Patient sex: F
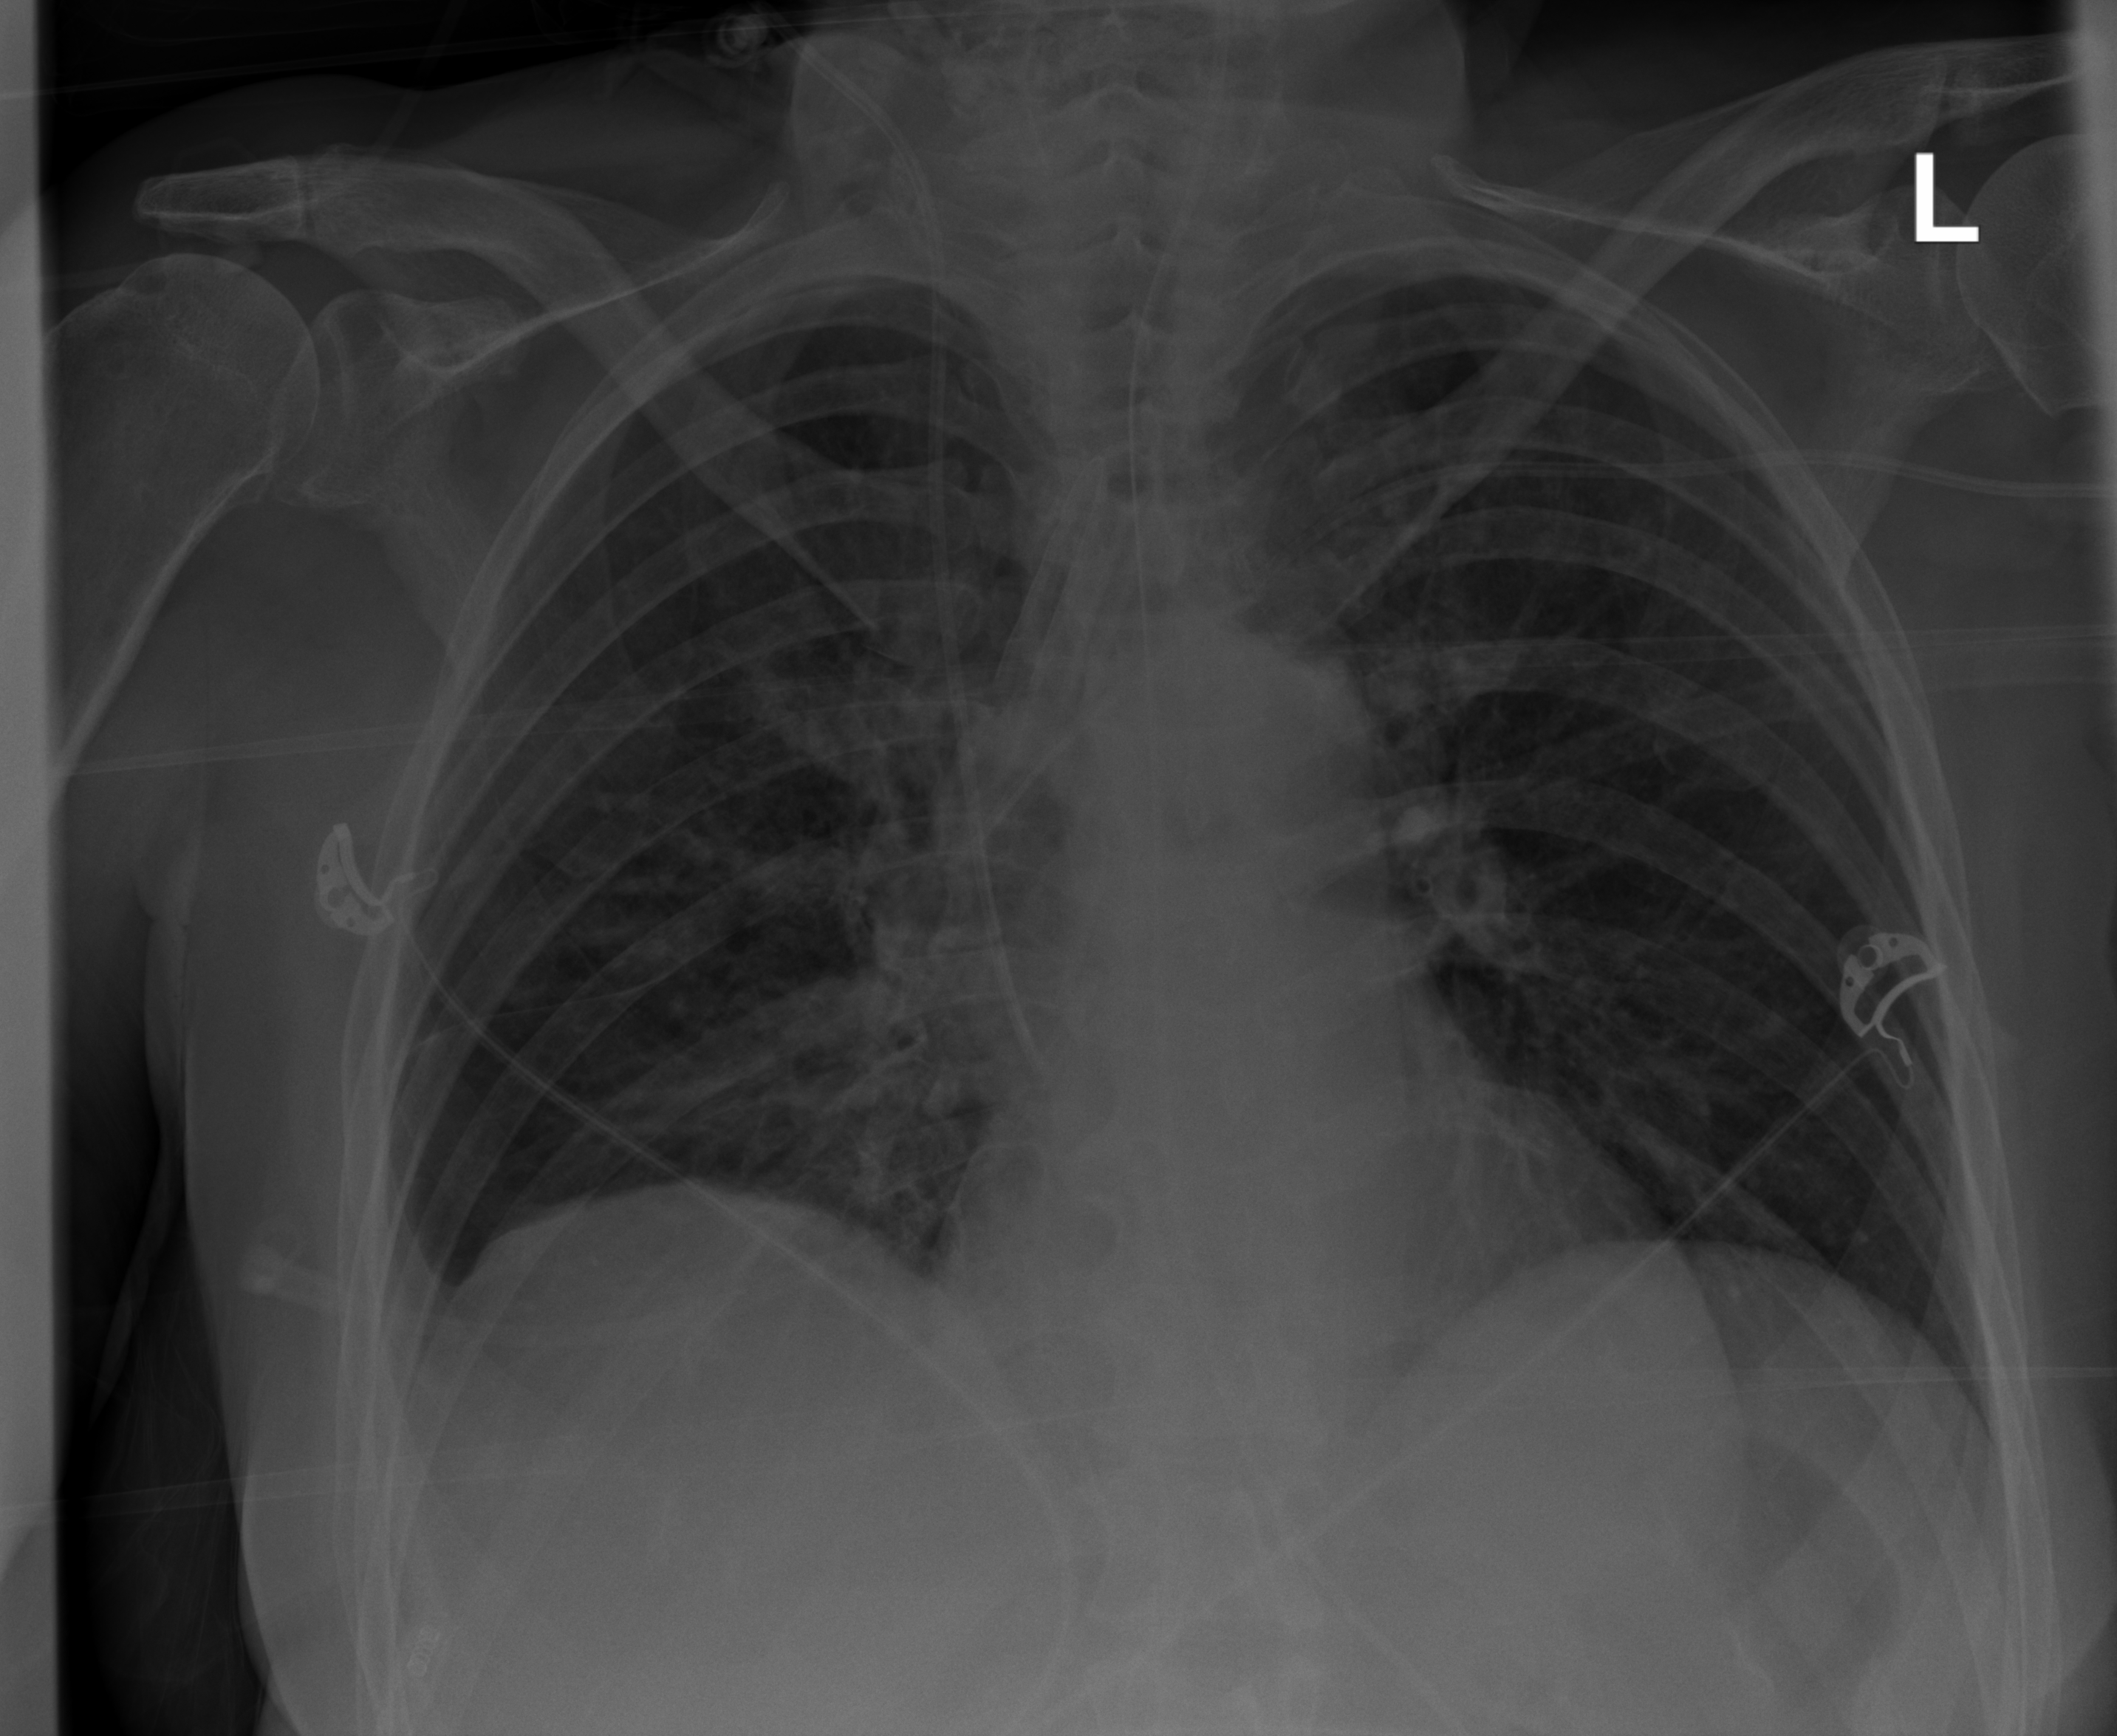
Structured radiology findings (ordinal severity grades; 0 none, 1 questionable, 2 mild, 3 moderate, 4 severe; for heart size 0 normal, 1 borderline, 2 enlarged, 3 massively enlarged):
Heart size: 0
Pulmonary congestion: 0
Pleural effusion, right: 1
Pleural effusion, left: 0
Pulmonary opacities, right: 2
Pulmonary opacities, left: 0
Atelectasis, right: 0
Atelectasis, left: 0